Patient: sex M, age 64
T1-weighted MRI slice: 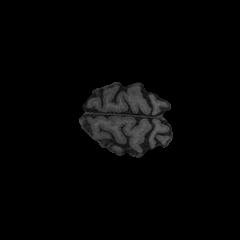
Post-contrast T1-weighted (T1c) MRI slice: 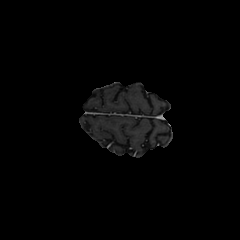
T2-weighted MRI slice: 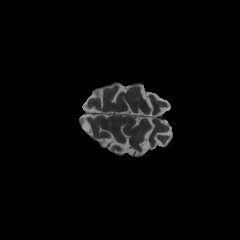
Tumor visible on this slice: no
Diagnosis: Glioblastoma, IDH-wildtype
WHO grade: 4